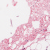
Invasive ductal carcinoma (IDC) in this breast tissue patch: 0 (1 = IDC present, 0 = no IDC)